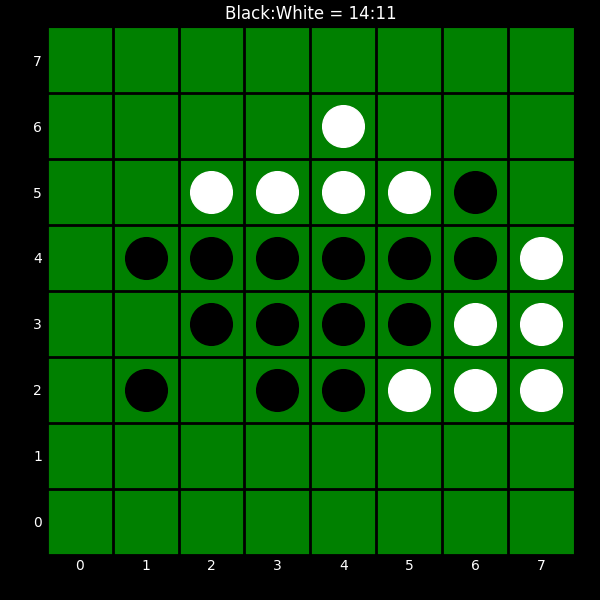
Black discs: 14
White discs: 11